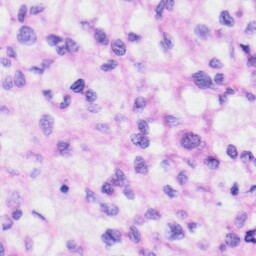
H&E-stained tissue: Liver